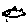
Label: fish